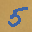
Label: 5